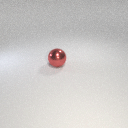
large red metal sphere